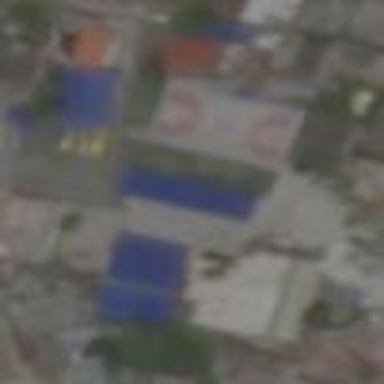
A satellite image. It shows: School.